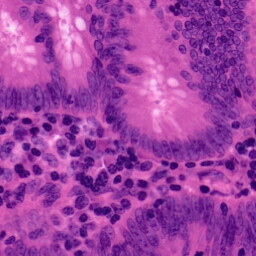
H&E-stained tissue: Colon